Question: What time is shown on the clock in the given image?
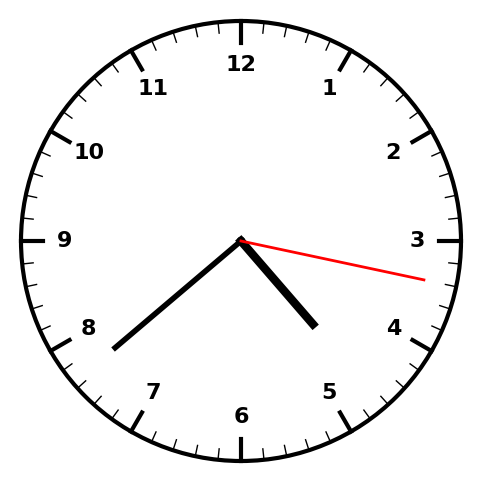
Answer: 04:38:17